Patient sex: M
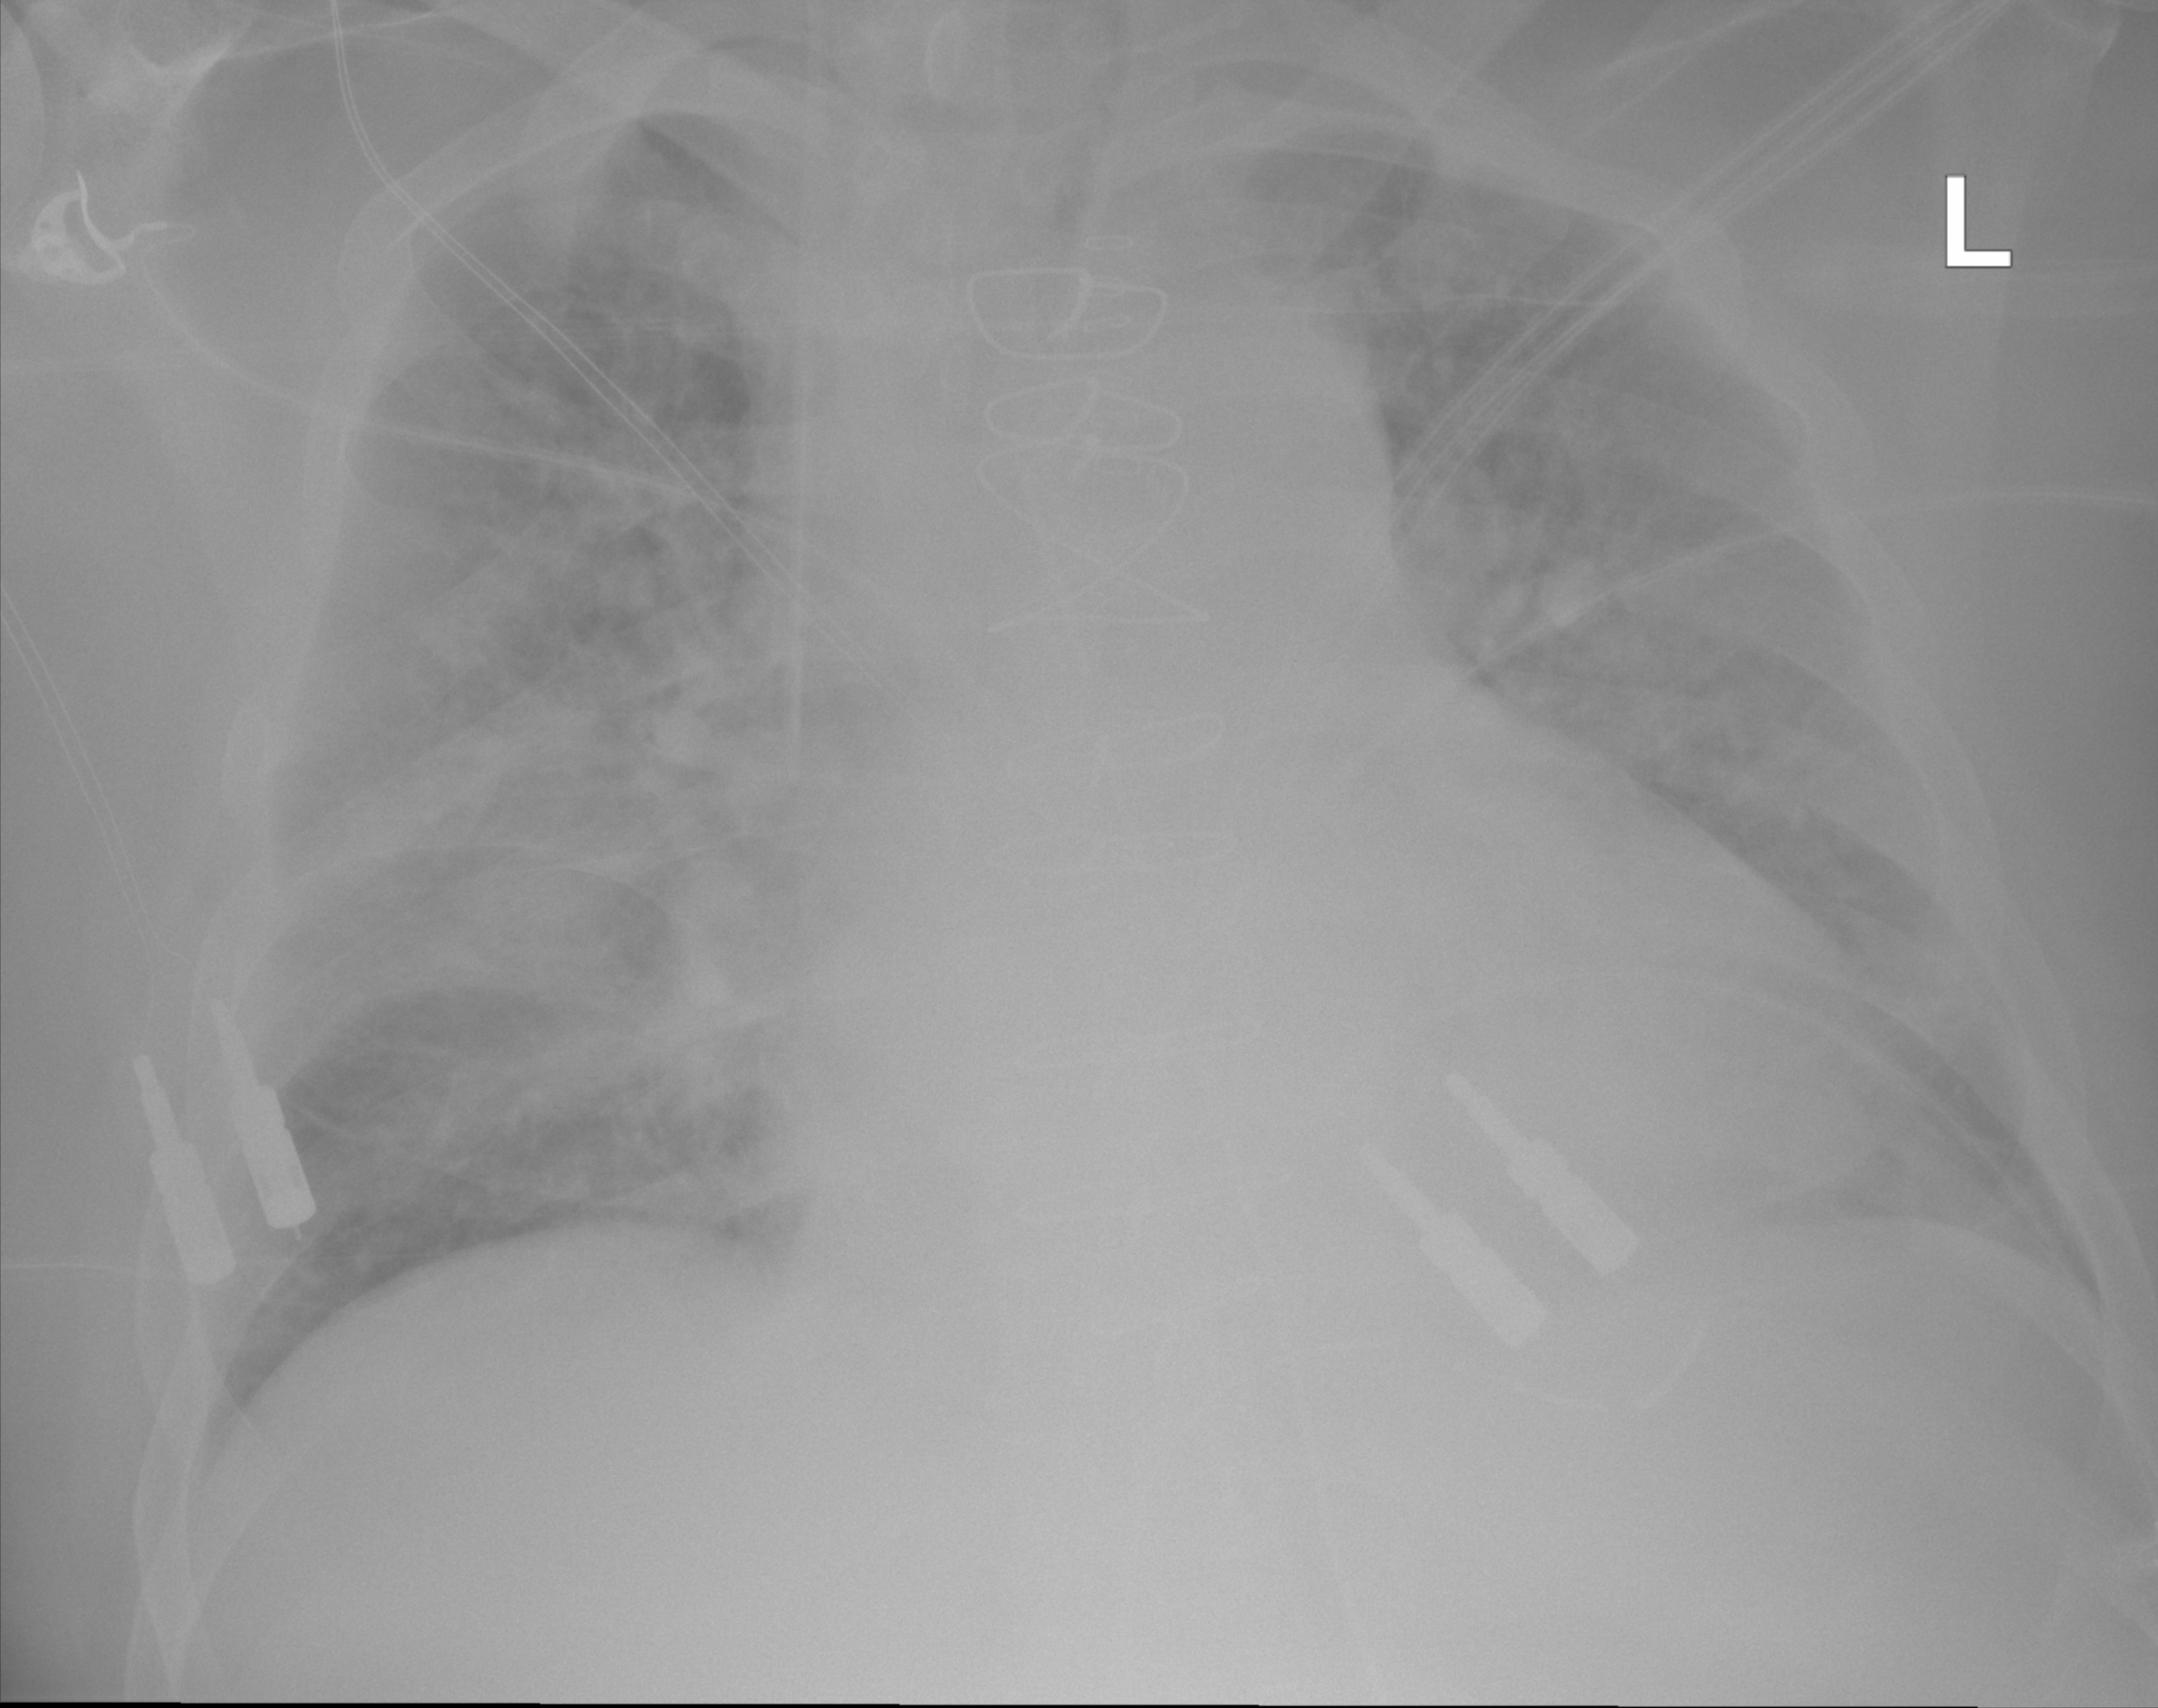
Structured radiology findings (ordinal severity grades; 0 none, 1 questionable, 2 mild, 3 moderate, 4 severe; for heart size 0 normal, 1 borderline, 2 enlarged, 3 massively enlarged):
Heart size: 2
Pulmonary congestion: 2
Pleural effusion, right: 0
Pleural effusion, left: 0
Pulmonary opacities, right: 2
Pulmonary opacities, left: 0
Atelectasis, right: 2
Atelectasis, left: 2